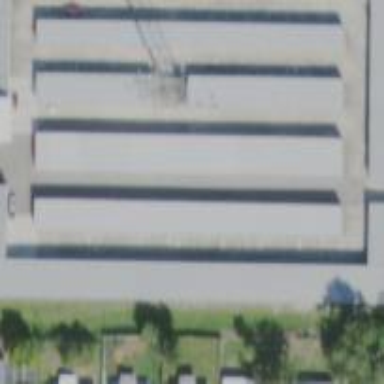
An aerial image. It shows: Storage rental shop located in building.